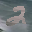
Label: 2